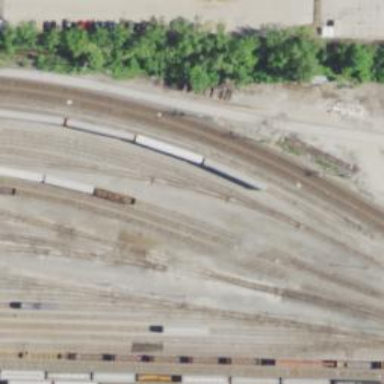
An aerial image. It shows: Railway yard in service.